Question: I want get the number in this image, using python and PIL:

my code:
'''
#!/usr/bin/env python
#encoding=utf-8
import Image,ImageEnhance,ImageFilter
import Data
DEBUG = False
def d_print(*msg):
global DEBUG
if DEBUG:
for i in msg:
print(i),
print
else:
pass
def Get_Num(l=[]):
min1 = []
min2 = []
print(l)
for n in Data.N:
count1=count2=count3=count4=0
if (len(l) != len(n)):
print("Wrong pic %s %s " %(len(l),len(n)))
exit()
for i in range(len(l)):
if (l[i] == 1):
count1+=1
if (n[i] == 1):
count2+=1
for i in range(len(l)):
if (n[i] == 1):
count3+=1
if (l[i] == 1):
count4+=1
d_print(count1,count2,count3,count4)
min1.append(count1-count2)
min2.append(count3-count4)
d_print(min1,"
",min2)
for i in range(10):
if (min1[i] <= 2 or min2[i] <= 2):
if ((abs(min1[i] - min2[i])) < 10):
return i
for i in range(10):
if (min1[i] <= 4 or min2[i] <= 4):
if (abs(min1[i] - min2[i]) <= 2):
return i
for i in range(10):
flag = False
if (min1[i] <= 3 or min2[i] <= 3):
for j in range(10):
if (j != i and (min1[j] < 5 or min2[j] <5)):
flag = True
else:
pass
if (not flag):
return i
for i in range(10):
if (min1[i] <= 5 or min2[i] <= 5):
if (abs(min1[i] - min2[i]) <= 10):
return i
for i in range(10):
if (min1[i] <= 10 or min2[i] <= 10):
if (abs(min1[i] - min2[i]) <= 3):
return i
#end of function Get_Num
def Pic_Reg(image_name=None):
im = Image.open(image_name)
im = im.filter(ImageFilter.MedianFilter())
enhancer = ImageEnhance.Contrast(im)
im = enhancer.enhance(5)
im = im.convert('1')
im.show()
#all by pixel
s = 6 #start postion of first number
w = 8 #width of each number
h = 15 #end postion from top
t = 2 #start postion of top
im_new = []
#split four numbers in the picture
for i in range(4):
im1 = im.crop((s+w*i+i*2,t,s+w*(i+1)+i*2,h))
im_new.append(im1.resize((int(10),int(13)), Image.ANTIALIAS))
s = ""
for k in range(4):
l = []
im_new[k].show()
for i in range(13):
for j in range(10):
if (im_new[k].getpixel((j,i)) == 255):
l.append(0)
else:
l.append(1)
s+=str(Get_Num(l))
return s
if __name__ == "__main__":
print(Pic_Reg("3.jpeg"))
'''
The code can read some numbers, but it isn't perfect. I need better number recognition.
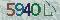
Answer: PIL is not the tool you want to use. What you are trying to do is perform image recognition, which is a typical [and quite complex] AI task.
The canonical free-as-in-freedom library for performing this kind of operations is <URL>.
BTW: the reason for which captcha use that kind of images is precisely because is extremely difficult to teach a machine how to recognise those numbers... It's a form of <URL> specifically designed to discern humans from bots...